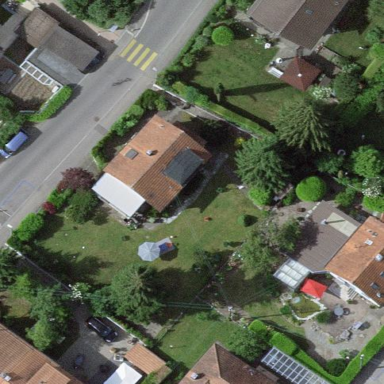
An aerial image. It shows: Simple house.